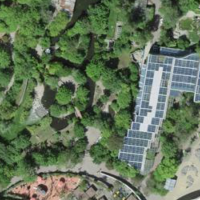
EUNIS habitat code: 53
Species observed at this site:
Corvus corone
Cyanistes caeruleus
Anas platyrhynchos
Streptopelia decaocto
Fringilla coelebs
Passer domesticus
Aegithalos caudatus
Buteo buteo
Turdus merula
Columba palumbus
Gallinula chloropus
Parus major
Erithacus rubecula
Milvus milvus
Ciconia ciconia